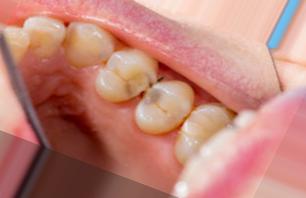
Condition: Caries